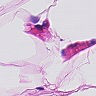
Metastatic tissue present: no